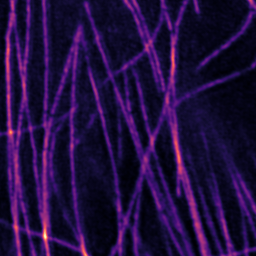
Label: Super-resolution Microtubules image